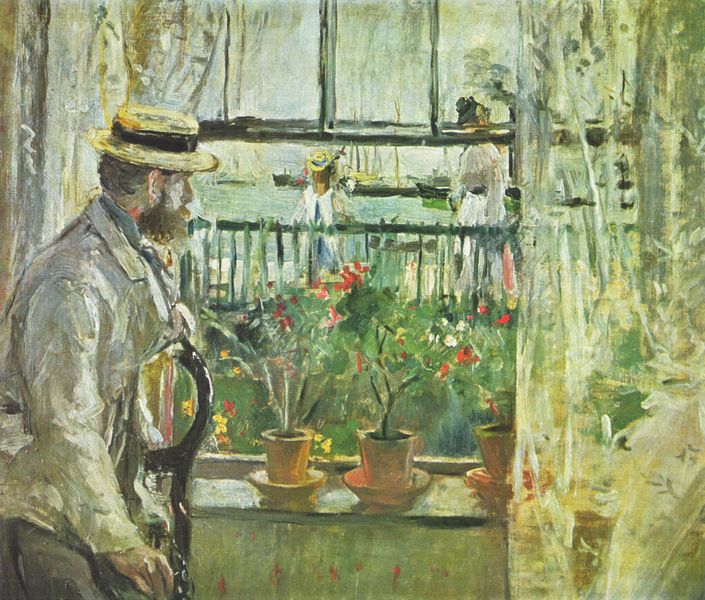
Titel: Eugène Manet auf der Isle of Wight
Künstler: Berthe Morisot
Institution: Privatsammlung
Schlagwörter: blau, gemälde, himmel, mann, meer, wasser, weiß, fluss, frauen, gelb, grün, impressionismus, mädchen, ocker, see, ufer, blume, blumen, braun, bunt, damen, fenster, frau, grau, hut, hüte, kleid, kopfbedeckungen, licht, orange, profil, renoir, schwarz, strasse, stuhl, ölbild, ausblick, blick, dame, gras, gürtel, haus, rot, weg, wiese, zaun, beige, bart, hemd, jacke, mütze, mützen, wand, bärtig, falten, stehen, vollbart, bild, schauen, vorhang, öl, strauch, pastos, stoff, kind, mutter, pflanze, pflanzen, boot, boote, genre, garten, aussicht, blumentopf, kopfbedeckung, taille, schiffe, segelboot, segelschiffe, sommer, wellen, lehne, beobachten, gartenzaun, lattenzaun, van gogh, hafen, kähne, kai, masten, promenade, duktus, gardine, gardinen, vorhänge, weiber, strohhut, krawatte, hutband, monet, stuhllehne, maler, manet, warten, revers, selbstporträt, sonnenhut, frühling, striche, segelboote, blumentöpfe, topfblumen, töpfe, offen, gogh, fensterrahmen, spaziergang, fischerboote, künstler, selbstbildnis, flanieren, sonntag, cézanne, fensterbank, sonnenschein, blumenbeet, gärtner, fensterbrett, planzen, geöffnet, topfpflanzen, fensterblick, untersetzer, stämmchen, fenstersims, klee, vorgarten, tontöpfe, mone, krücke, zimmerpflanzen, goch, gehilfe, doote, edouart manet, fenserbank, hlstuch, spaziern, topfflanzen, untertöpfe, zaun blick4, monee, wrme